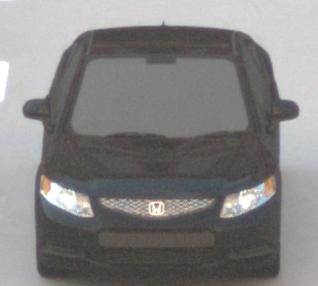
Make: Honda
Model: Civic Limousine 1.8
Detailed model: Civic (IX) Limousine
Model produced from: 2014/05
Model produced until: 2017/06
Doors: 4
Color: black
Road condition: dry road
Daytime: morning or afternoon
Contrast: low contrast